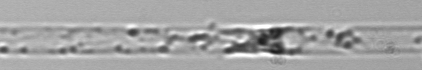
Label: Dactyliosolen_blavyanus